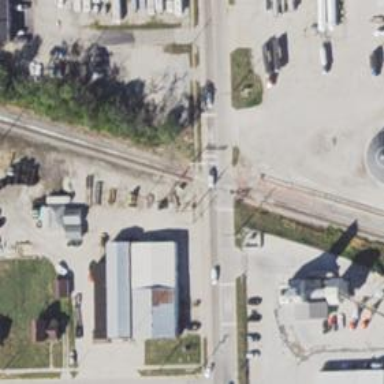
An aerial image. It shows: Crossing for the railway.